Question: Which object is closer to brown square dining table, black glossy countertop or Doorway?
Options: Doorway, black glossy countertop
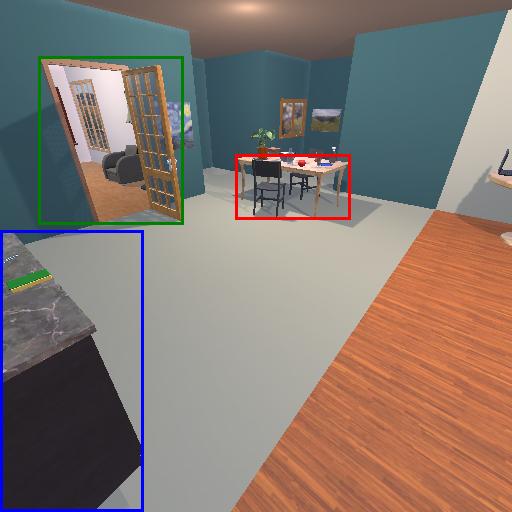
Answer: Doorway